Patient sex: M
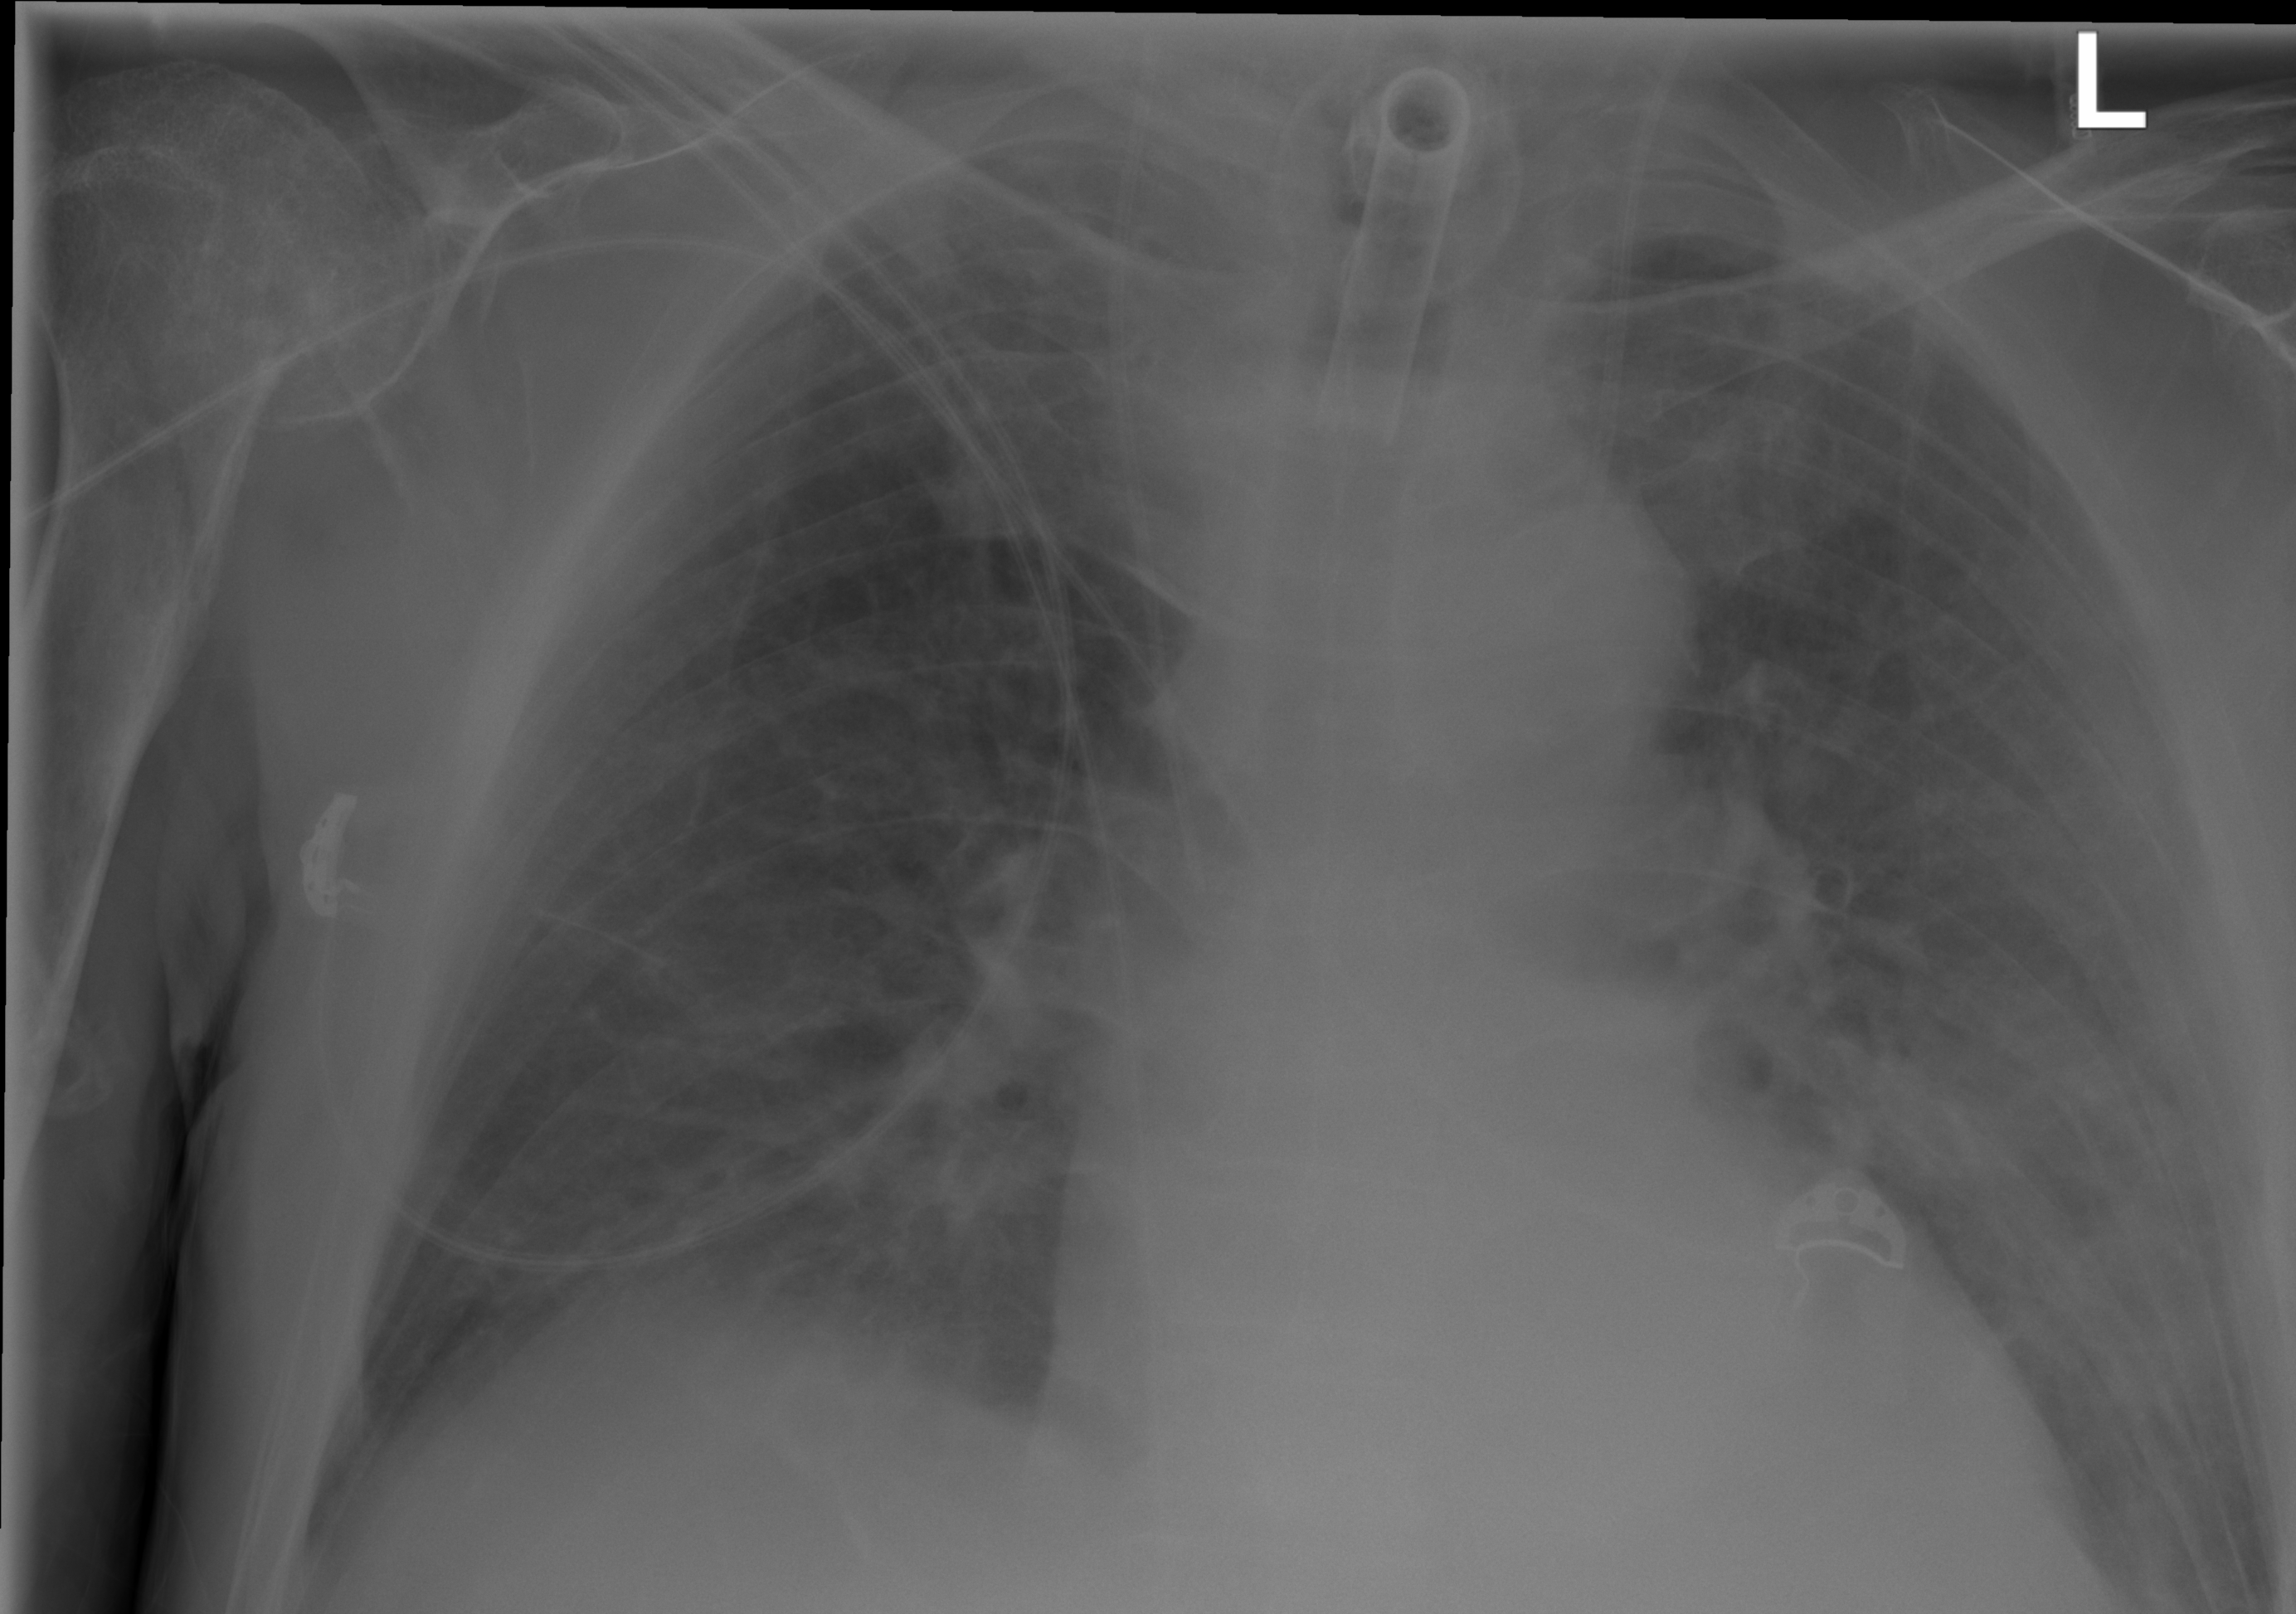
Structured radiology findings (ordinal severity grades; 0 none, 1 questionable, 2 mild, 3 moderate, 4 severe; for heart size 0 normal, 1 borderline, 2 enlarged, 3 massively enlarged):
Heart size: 2
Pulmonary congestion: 0
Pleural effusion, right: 0
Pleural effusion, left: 1
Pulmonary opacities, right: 2
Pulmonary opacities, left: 3
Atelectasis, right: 0
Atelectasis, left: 0